Question: I am looking for a method to have a Admin-bar custom link open in a popup.
The code I have is as follows:
'''
function mytheme_admin_bar_render() {
global $wp_admin_bar;
$wp_admin_bar->add_menu( array(
'parent' => 'new-content',
'id' => 'custom_link',
'title' => __('My custom link'),
'href' => 'http://www.google.com'
) );
}
add_action( 'wp_before_admin_bar_render', 'mytheme_admin_bar_render' );
'''
Which results in:

It is still unclear to me however how I can have this specific link open (ideally) as a JavaScript popup or eventually in a new window.
Some advice would be very much appreciated.
Thank you very much,
Patrick
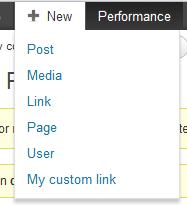
Answer: By adding 'meta' information to your code will open the link in a new tab.
'''
function mytheme_admin_bar_render() {
global $wp_admin_bar;
$wp_admin_bar->add_menu( array(
'parent' => 'new-content',
'id' => 'custom_link',
'title' => __('My custom link'),
'href' => __('http://www.google.com'),
'meta' => array(
'target' => '_blank',),
) );
}
add_action( 'wp_before_admin_bar_render', 'mytheme_admin_bar_render' );
'''
Cheers!!!